Question:
I want to read the text showing in the picture and want to print that text using Helium. I tried the following code
'''
import org.openqa.selenium.WebDriver;
//import com.heliumhq.selenium_wrappers.WebDriverWrapper;
import static com.heliumhq.API.*;
public class MainClass {
public static void main(String[] args) {
WebDriver ff = startFirefox("http://172.16.0.200:8001/");
waitUntil(Text("Streams Tech, Inc.").exists);
streamstech lg = new streamstech();
lg.login(ff);
if (getDriver().getValue().contains("You have not purchased any product yet. Please visit our product list to try out different products!"))
System.out.println("You have not purchased any product yet. Please visit our product list to try out different products!");
else
System.out.println("Test failed :(");
//String text = getValue("You have not purchased any product yet. Please visit our product list to try out different products!");
killBrowser();
}
}
'''
But for getValue() I am getting an error "The method getValue() is undefined for the type WebDriver"
Appreciate your help. Thanks in advance.
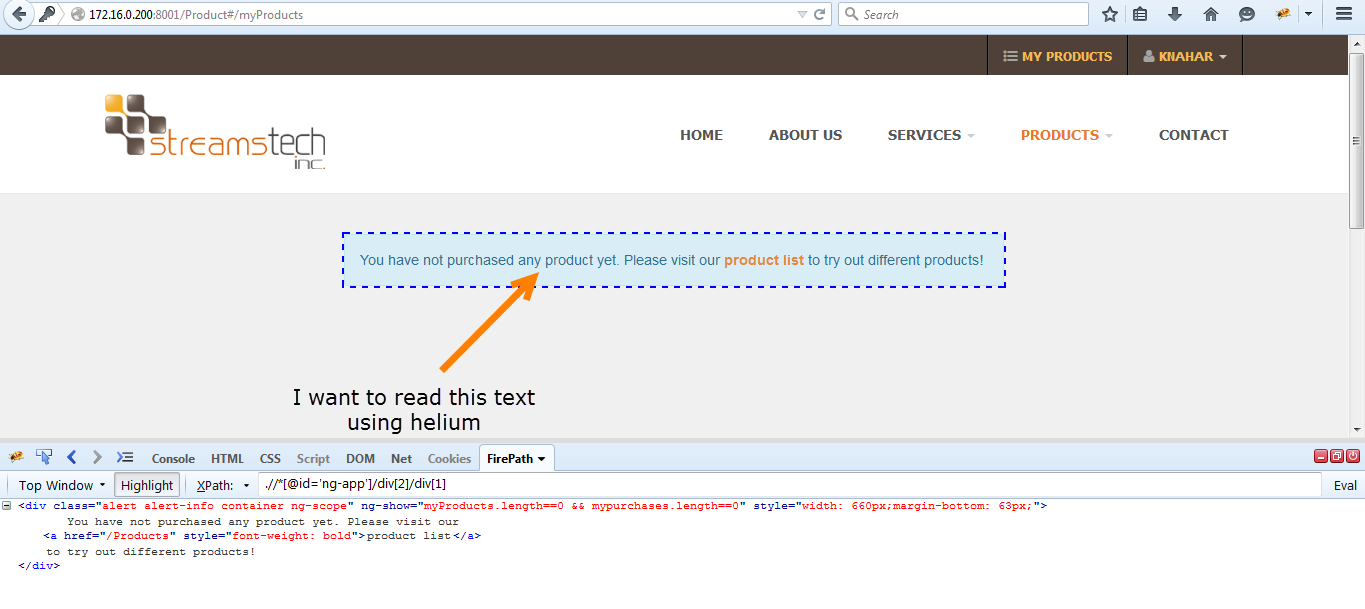
Answer: Solved the problem
'''
Text("My desire text").getValue();
'''
This command is reading the string